Question:
when i trying to use API this appeared The argument type 'String?' can't be assigned to the parameter type 'String'
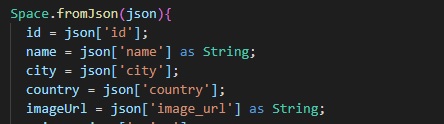
Answer: I think it gives such an error because flutter has a null safety feature. Try 'Image.asset(space.imageUrl!)' or just assign a default value for your variable. Ex: 'Image.asset(space.imageUrl ?? "imageUrl failed to load")'